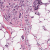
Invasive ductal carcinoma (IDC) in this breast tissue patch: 1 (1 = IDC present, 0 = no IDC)